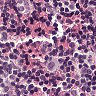
Metastatic tissue present: no